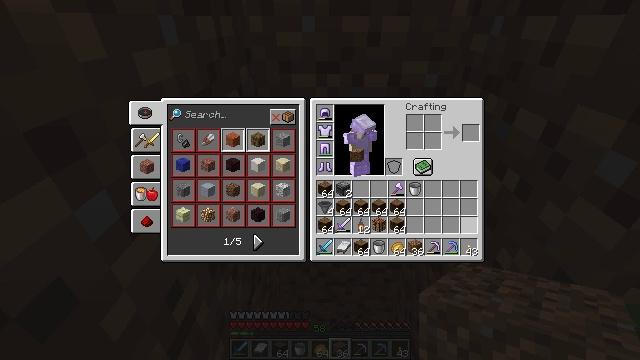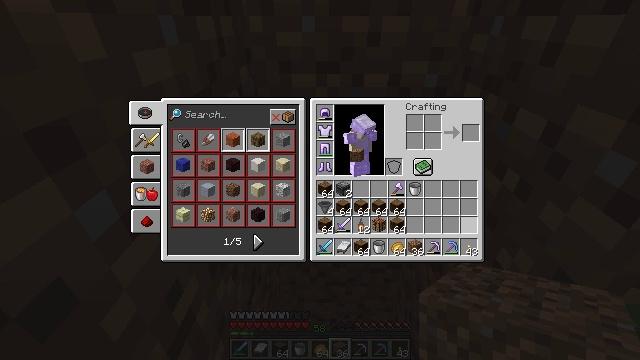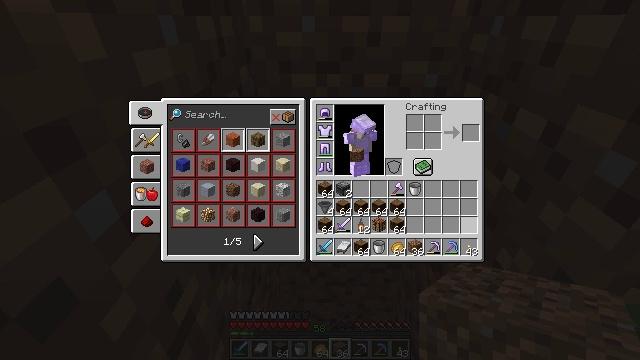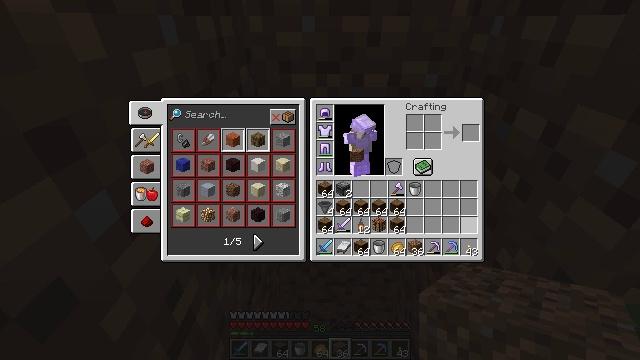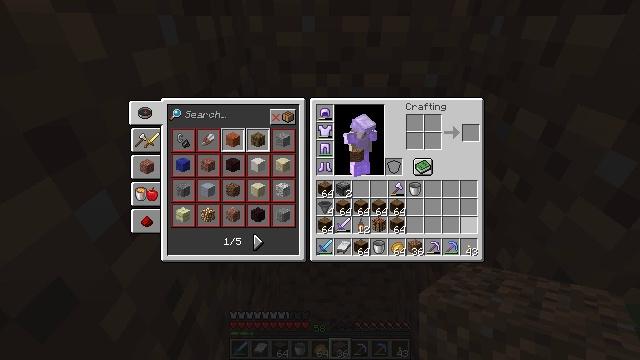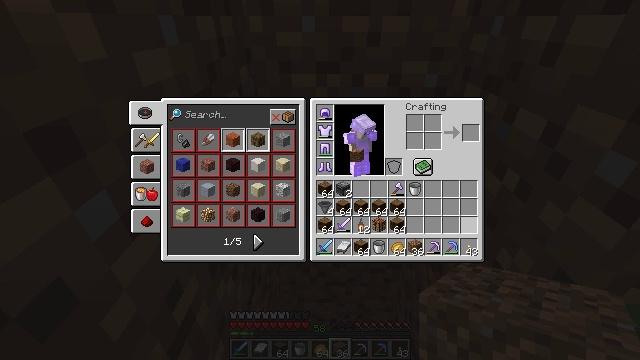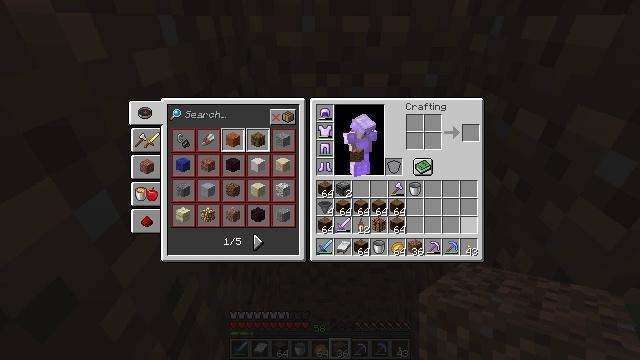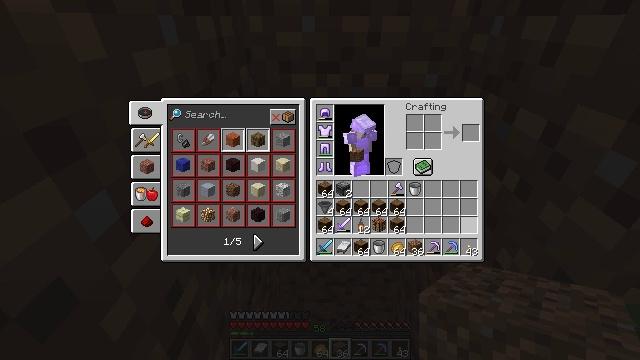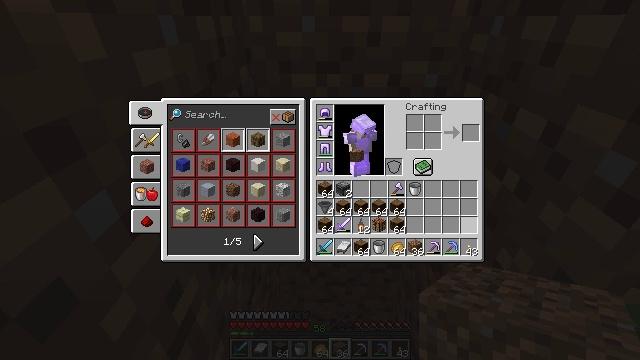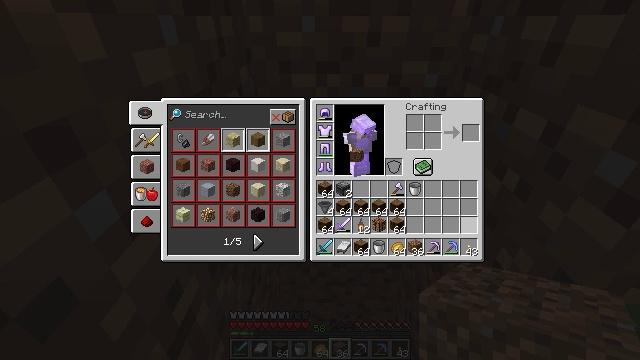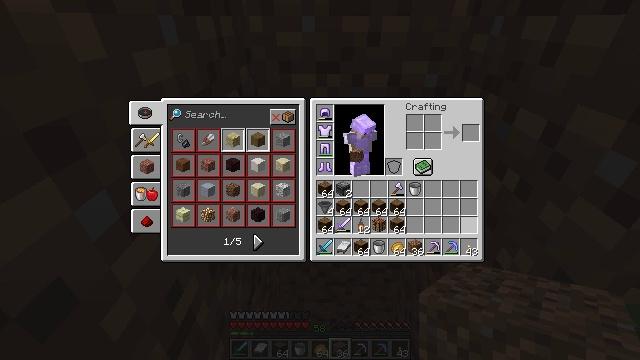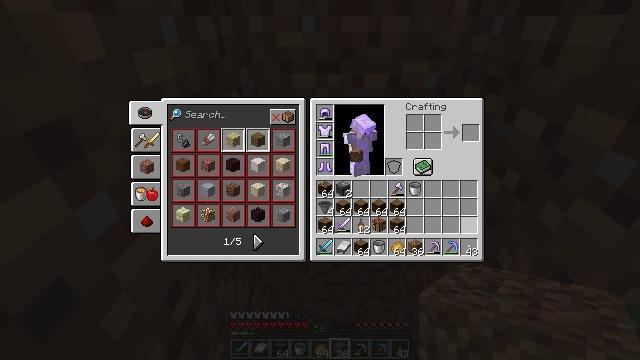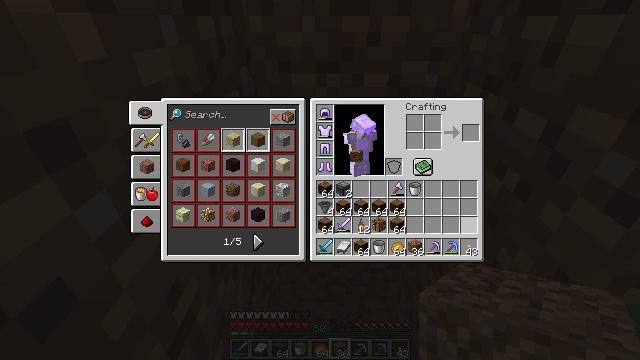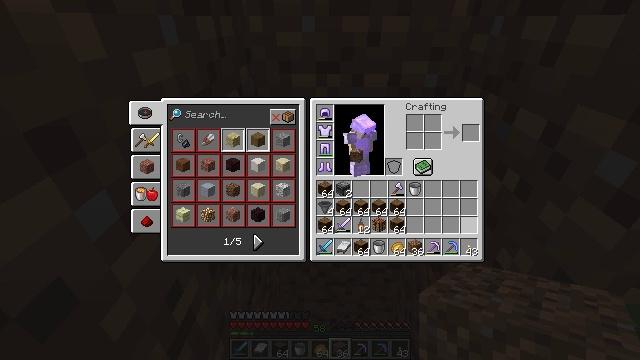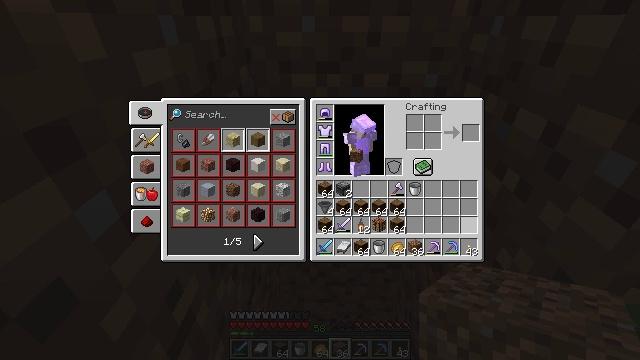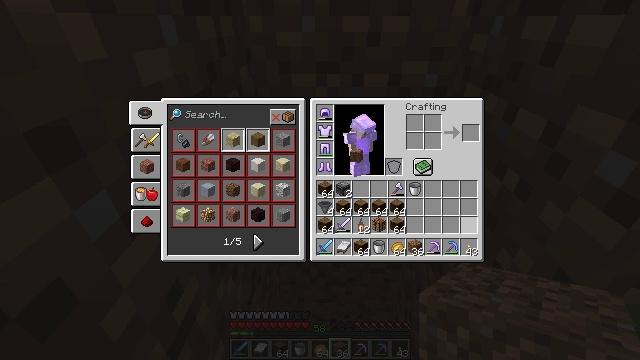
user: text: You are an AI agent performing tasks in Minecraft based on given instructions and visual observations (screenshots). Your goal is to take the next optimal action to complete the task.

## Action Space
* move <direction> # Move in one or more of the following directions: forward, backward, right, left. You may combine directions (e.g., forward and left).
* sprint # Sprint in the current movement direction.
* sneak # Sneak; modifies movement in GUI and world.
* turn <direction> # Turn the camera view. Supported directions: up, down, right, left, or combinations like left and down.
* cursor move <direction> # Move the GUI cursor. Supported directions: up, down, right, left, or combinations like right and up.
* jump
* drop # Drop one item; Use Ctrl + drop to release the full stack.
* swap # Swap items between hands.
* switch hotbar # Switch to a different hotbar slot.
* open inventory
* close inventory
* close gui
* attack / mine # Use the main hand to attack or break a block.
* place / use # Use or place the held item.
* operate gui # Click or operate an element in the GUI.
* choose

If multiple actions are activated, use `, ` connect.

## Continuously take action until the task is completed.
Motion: motion action
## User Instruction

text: Remove a spruce log from the inventory.
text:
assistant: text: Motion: no_op
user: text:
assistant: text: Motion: no_op
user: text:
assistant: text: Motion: no_op
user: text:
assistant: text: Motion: no_op
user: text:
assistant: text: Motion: no_op
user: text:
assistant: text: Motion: no_op
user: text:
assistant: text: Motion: no_op
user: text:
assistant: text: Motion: no_op
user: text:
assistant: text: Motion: no_op
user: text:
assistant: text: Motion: no_op
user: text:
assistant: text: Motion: no_op
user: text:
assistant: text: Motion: no_op
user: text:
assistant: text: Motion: no_op
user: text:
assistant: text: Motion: no_op
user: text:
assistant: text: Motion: no_op
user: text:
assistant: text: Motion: no_op
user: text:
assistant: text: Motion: no_op
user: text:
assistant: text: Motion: no_op
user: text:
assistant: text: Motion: no_op
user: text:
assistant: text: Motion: no_op
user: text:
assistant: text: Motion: no_op
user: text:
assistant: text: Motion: no_op
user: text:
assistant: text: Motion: sprint
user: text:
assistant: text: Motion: sprint
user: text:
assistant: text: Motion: sprint
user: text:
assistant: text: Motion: sprint
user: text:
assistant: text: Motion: sprint
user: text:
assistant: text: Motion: sprint
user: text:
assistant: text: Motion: sprint
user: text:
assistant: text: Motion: sprint